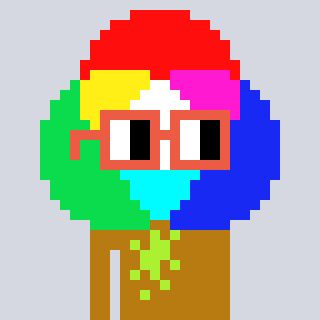
a pixel art character with square orange glasses, a color circle-shaped head and a gold-colored body on a cool background